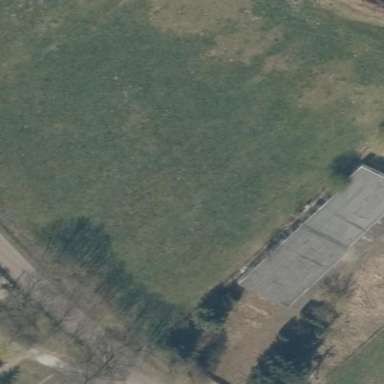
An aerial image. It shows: Building with flat roof.